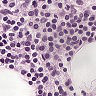
Metastatic tissue present: no